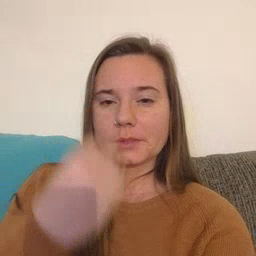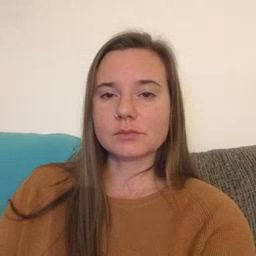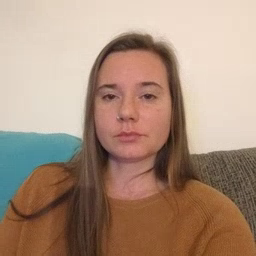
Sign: sleepy